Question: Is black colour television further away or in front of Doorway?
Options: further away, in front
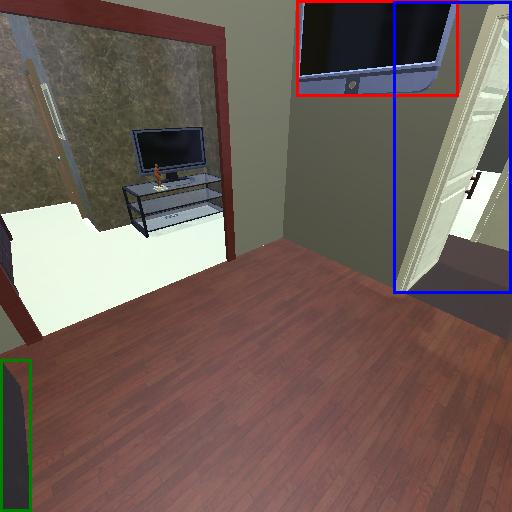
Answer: further away